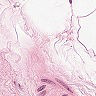
Metastatic tissue present: no